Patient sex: M
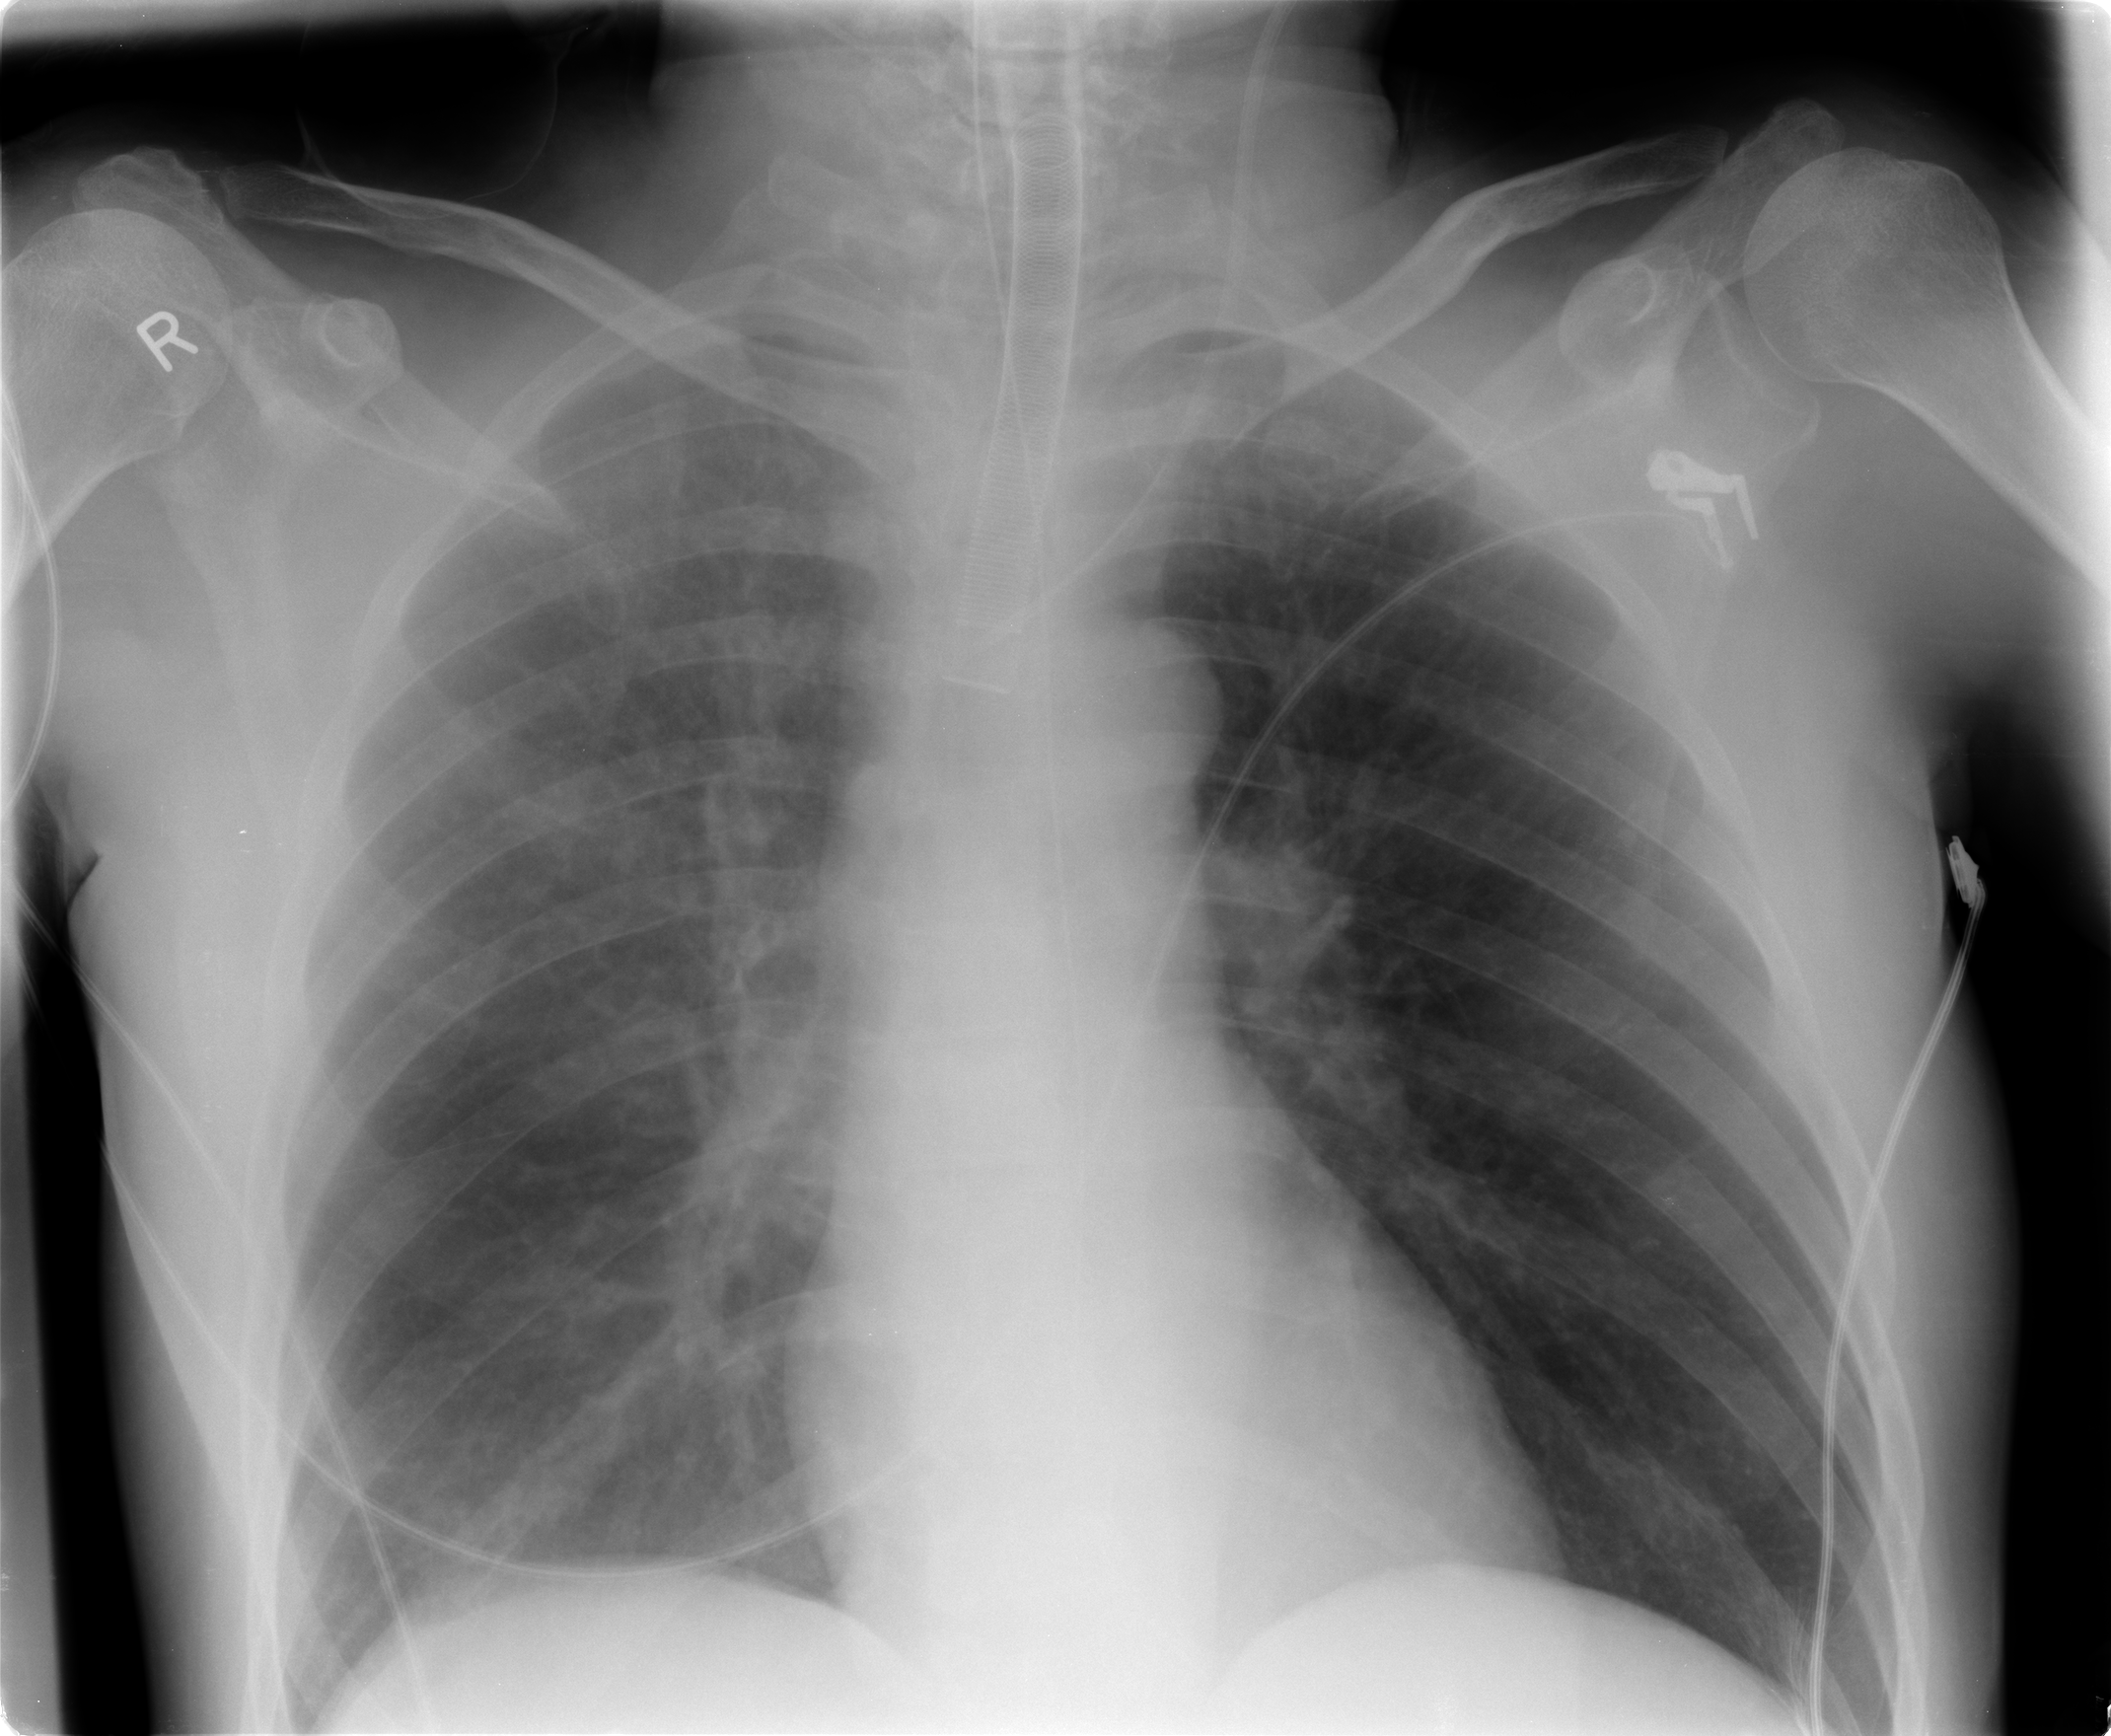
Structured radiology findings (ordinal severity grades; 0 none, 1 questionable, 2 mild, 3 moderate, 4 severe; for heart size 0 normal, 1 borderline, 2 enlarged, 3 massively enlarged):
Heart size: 0
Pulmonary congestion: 0
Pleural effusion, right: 2
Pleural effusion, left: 0
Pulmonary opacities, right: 0
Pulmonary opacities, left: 0
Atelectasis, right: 1
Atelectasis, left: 0